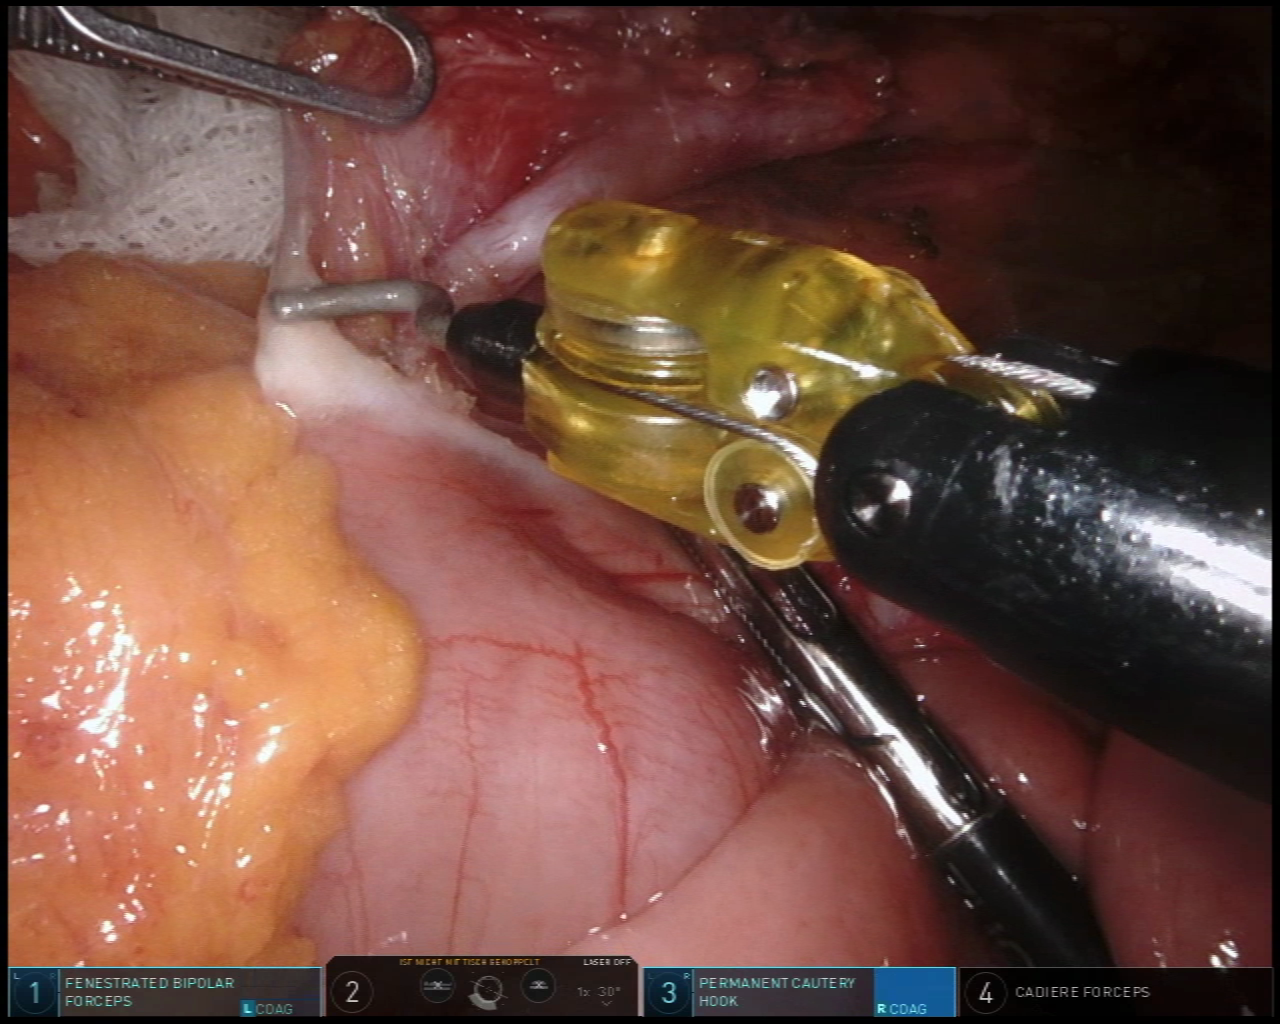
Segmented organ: inferior_mesenteric_artery
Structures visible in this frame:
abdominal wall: no
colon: no
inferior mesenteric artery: yes
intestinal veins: no
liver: no
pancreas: no
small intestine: yes
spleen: no
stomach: no
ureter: no
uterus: no
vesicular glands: no